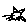
Label: cat